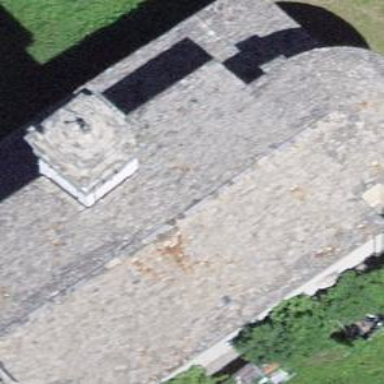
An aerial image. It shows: Church which is place of worship.